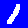
Digit: 1